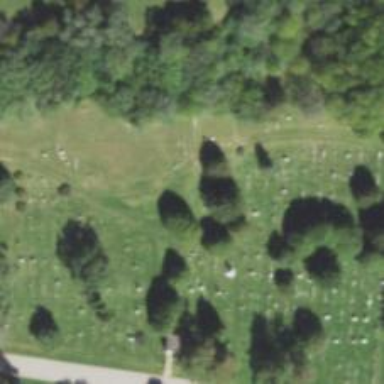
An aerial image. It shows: Track leading to cemetery.